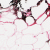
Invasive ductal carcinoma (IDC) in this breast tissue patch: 0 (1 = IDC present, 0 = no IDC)